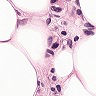
Metastatic tissue present: yes